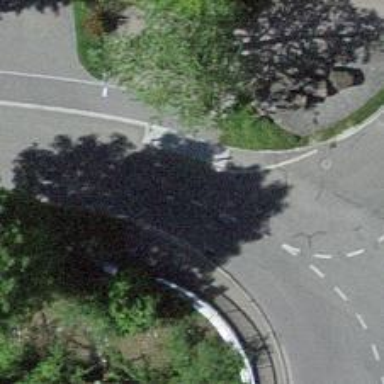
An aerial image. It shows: Zebra crossing on the road.